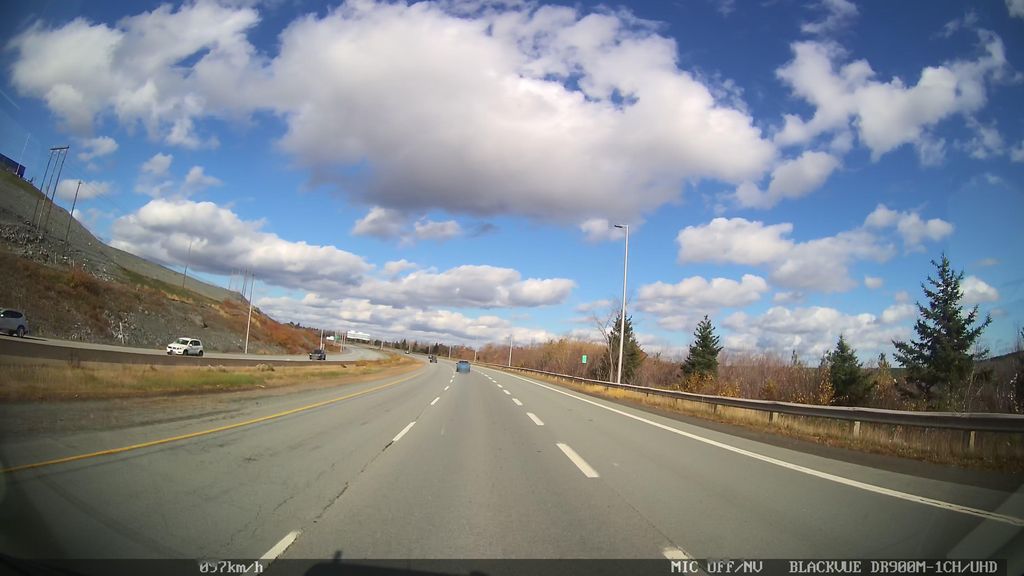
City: halifax